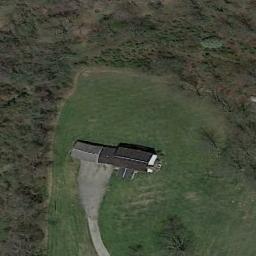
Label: sparse_residential